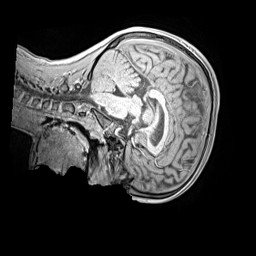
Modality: MP2RAGE
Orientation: sagittal
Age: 9
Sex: female
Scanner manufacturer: siemens
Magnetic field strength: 3 T
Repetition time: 4 s
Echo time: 0.00299 s